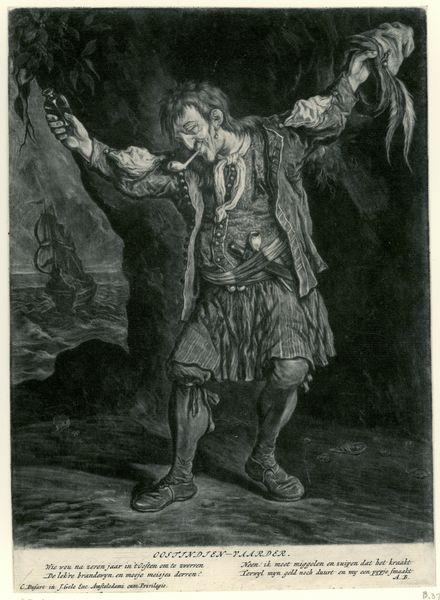
Titel: De Oost-indiëvaarder
Künstler: Cornelis Dusart
Standort: Amsterdam
Institution: Rijksmuseum
Schlagwörter: blätter, mann, meer, hut, ohrring, zeichnung, gürtel, flasche, federn, kleidung, messer, stehend, tanzen, höhle, schiff, schrift, schuhe, grafik, pfeife, gefäß, aquatinta, dolch, fröhlich, holländisch, pirat, kniebänder, eschrift